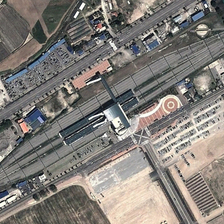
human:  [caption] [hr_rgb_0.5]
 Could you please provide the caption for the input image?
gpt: two parking lots are in two sides of a railway station .

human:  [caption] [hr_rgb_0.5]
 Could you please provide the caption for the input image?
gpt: two parking lots are in two sides of a railway station .

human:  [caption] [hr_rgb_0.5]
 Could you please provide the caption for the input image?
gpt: two parking lots are in two sides of a railway station .

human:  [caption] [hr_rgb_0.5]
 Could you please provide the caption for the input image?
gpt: two parking lots are in two sides of a railway station .

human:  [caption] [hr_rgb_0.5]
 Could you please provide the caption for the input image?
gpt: two parking lots are in two sides of a railway station .